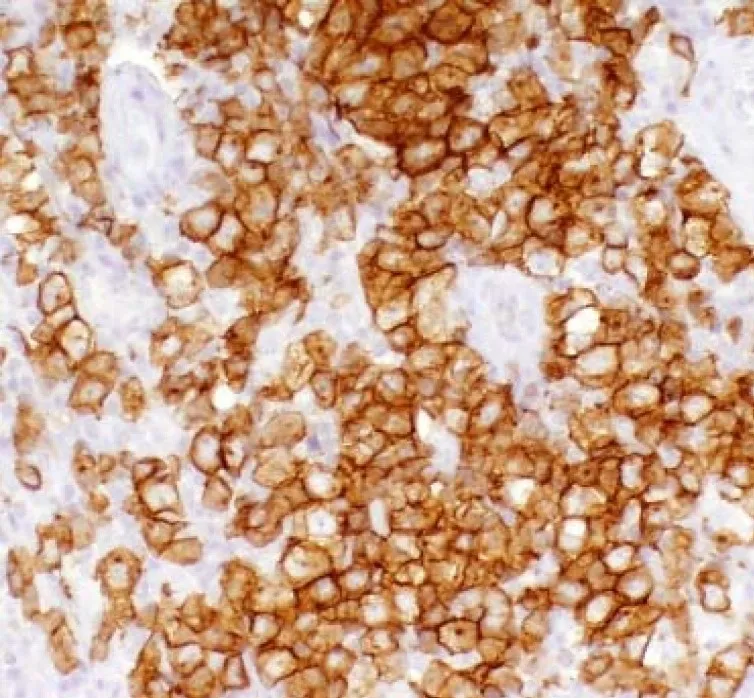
Immunohistochemical stain using CD30 antibody demonstrates uniform and strong expression of CD30 antigen in anaplastic large cells with membrane and Golgi patterns of staining.
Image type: pathology (immunostaining)